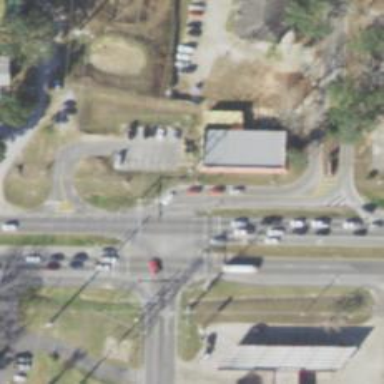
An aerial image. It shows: Marked road crossing.